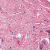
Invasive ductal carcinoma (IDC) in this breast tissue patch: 0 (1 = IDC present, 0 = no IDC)